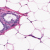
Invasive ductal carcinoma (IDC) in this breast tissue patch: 0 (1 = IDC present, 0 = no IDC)